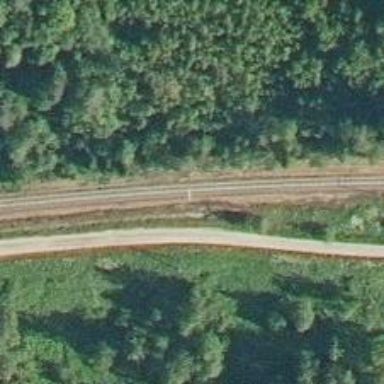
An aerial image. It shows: Railway with continuous electrified contact lines.